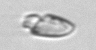
Label: Katodinium_or_Torodinium